Field crop: maize
Growth stage: 2
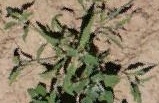
Species: atriplex